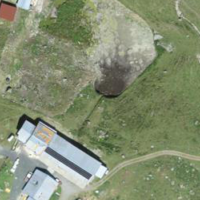
EUNIS habitat code: 26
Species observed at this site:
Marmota marmota